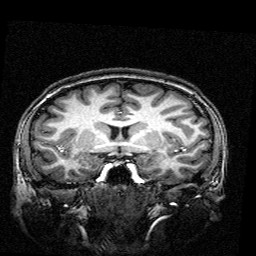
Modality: T1w
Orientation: sagittal
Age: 19
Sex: female